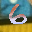
Label: 6